Question: I have CA1017 error message with StyleCop saying I need to make it ComVisible false.
'''
Error 18 CA1017 : Microsoft.Design :
Because 'NationalInstruments.Labview.FPGA.ModelsimCommunicator.dll' exposes externally
visible types, mark it with ComVisible(false) at the assembly level and then mark all
types within the assembly that should be exposed to COM clients with ComVisible(true).
'''
Then, I put the code '[assembly: ComVisible(false)]' before the topmost namespace. However, I still got the same error together with other error messages.
'''
Error 19 The type or namespace name 'ComVisible' could not be found (are you
missing a using directive or an assembly reference?)
Error 20 The type or namespace name 'ComVisibleAttribute' could not be found (are
you missing a using directive or an assembly reference?)
'''
It seems that VS2010 also doesn't recognize this name.

What's wrong with this?
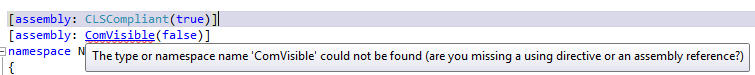
Answer: The <URL>.
So you either need to:
1. Fully-qualify the attribute's name with its namespace: [assembly: System.Runtime.InteropServices.ComVisible(false)]
2. Add a using directive to the top of your source file to import the namespace for that file: using System.Runtime.InteropServices;
In the future, you should be able to get Visual Studio to warn you about these things. When you see a squiggly line denoting a compiler error, look for the drop-down button that's nearby or press + A menu should appear, indicating possible solutions for the problem. In this case, it would have suggested that you take either option 1 or 2 listed above, and with a single click, would have performed all of the necessary actions for you.

<URL>